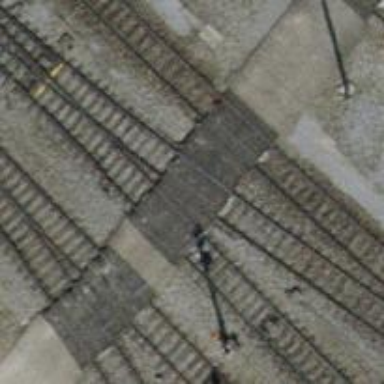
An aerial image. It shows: Railway level crossing.